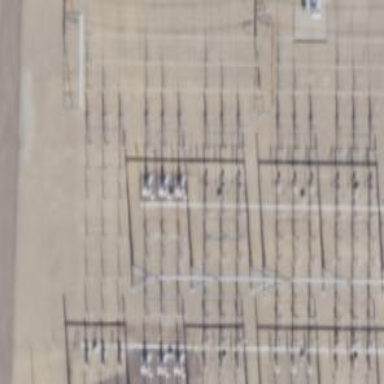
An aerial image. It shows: Switch used for power control.